Interaction volume radius: 10 \u00c5
Interaction volume height: 15 \u00c5
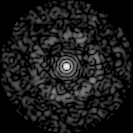
Disorder parameter: 0.8366